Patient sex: M
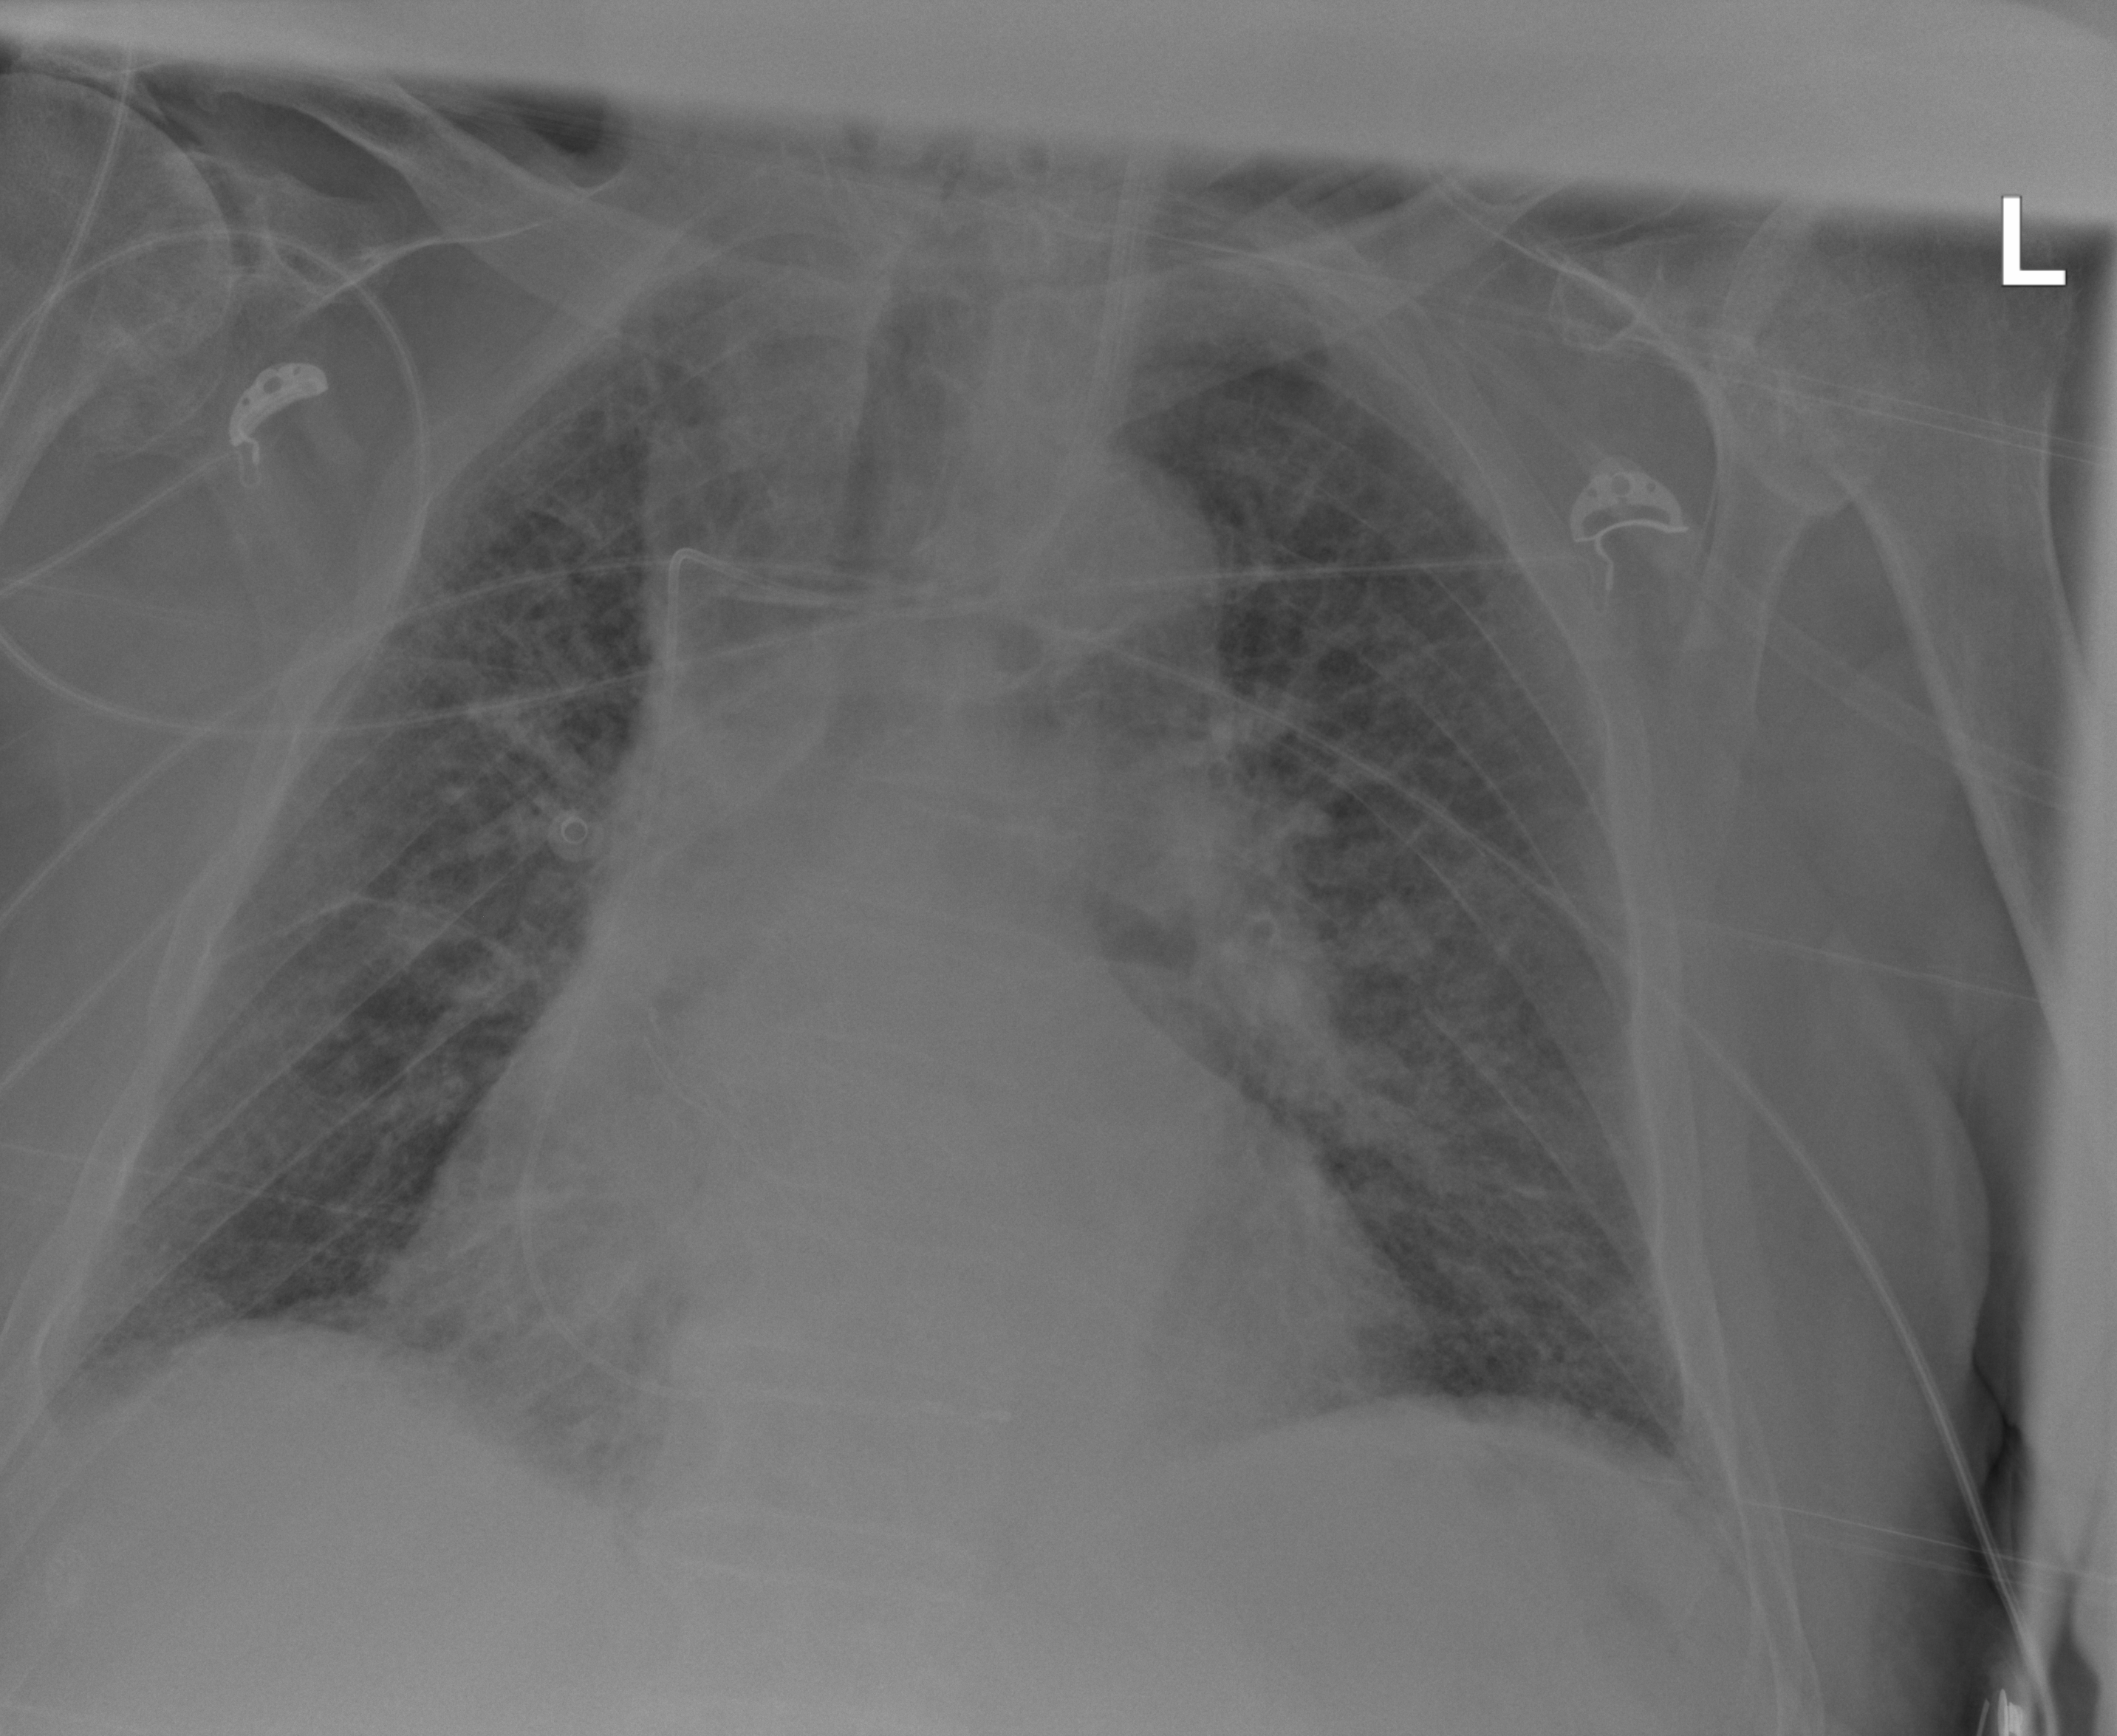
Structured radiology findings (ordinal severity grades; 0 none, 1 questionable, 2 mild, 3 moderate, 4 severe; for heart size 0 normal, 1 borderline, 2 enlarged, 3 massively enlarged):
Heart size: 2
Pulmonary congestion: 2
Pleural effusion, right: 2
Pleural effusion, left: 0
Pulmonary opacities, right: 2
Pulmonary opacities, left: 2
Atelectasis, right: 2
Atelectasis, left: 2